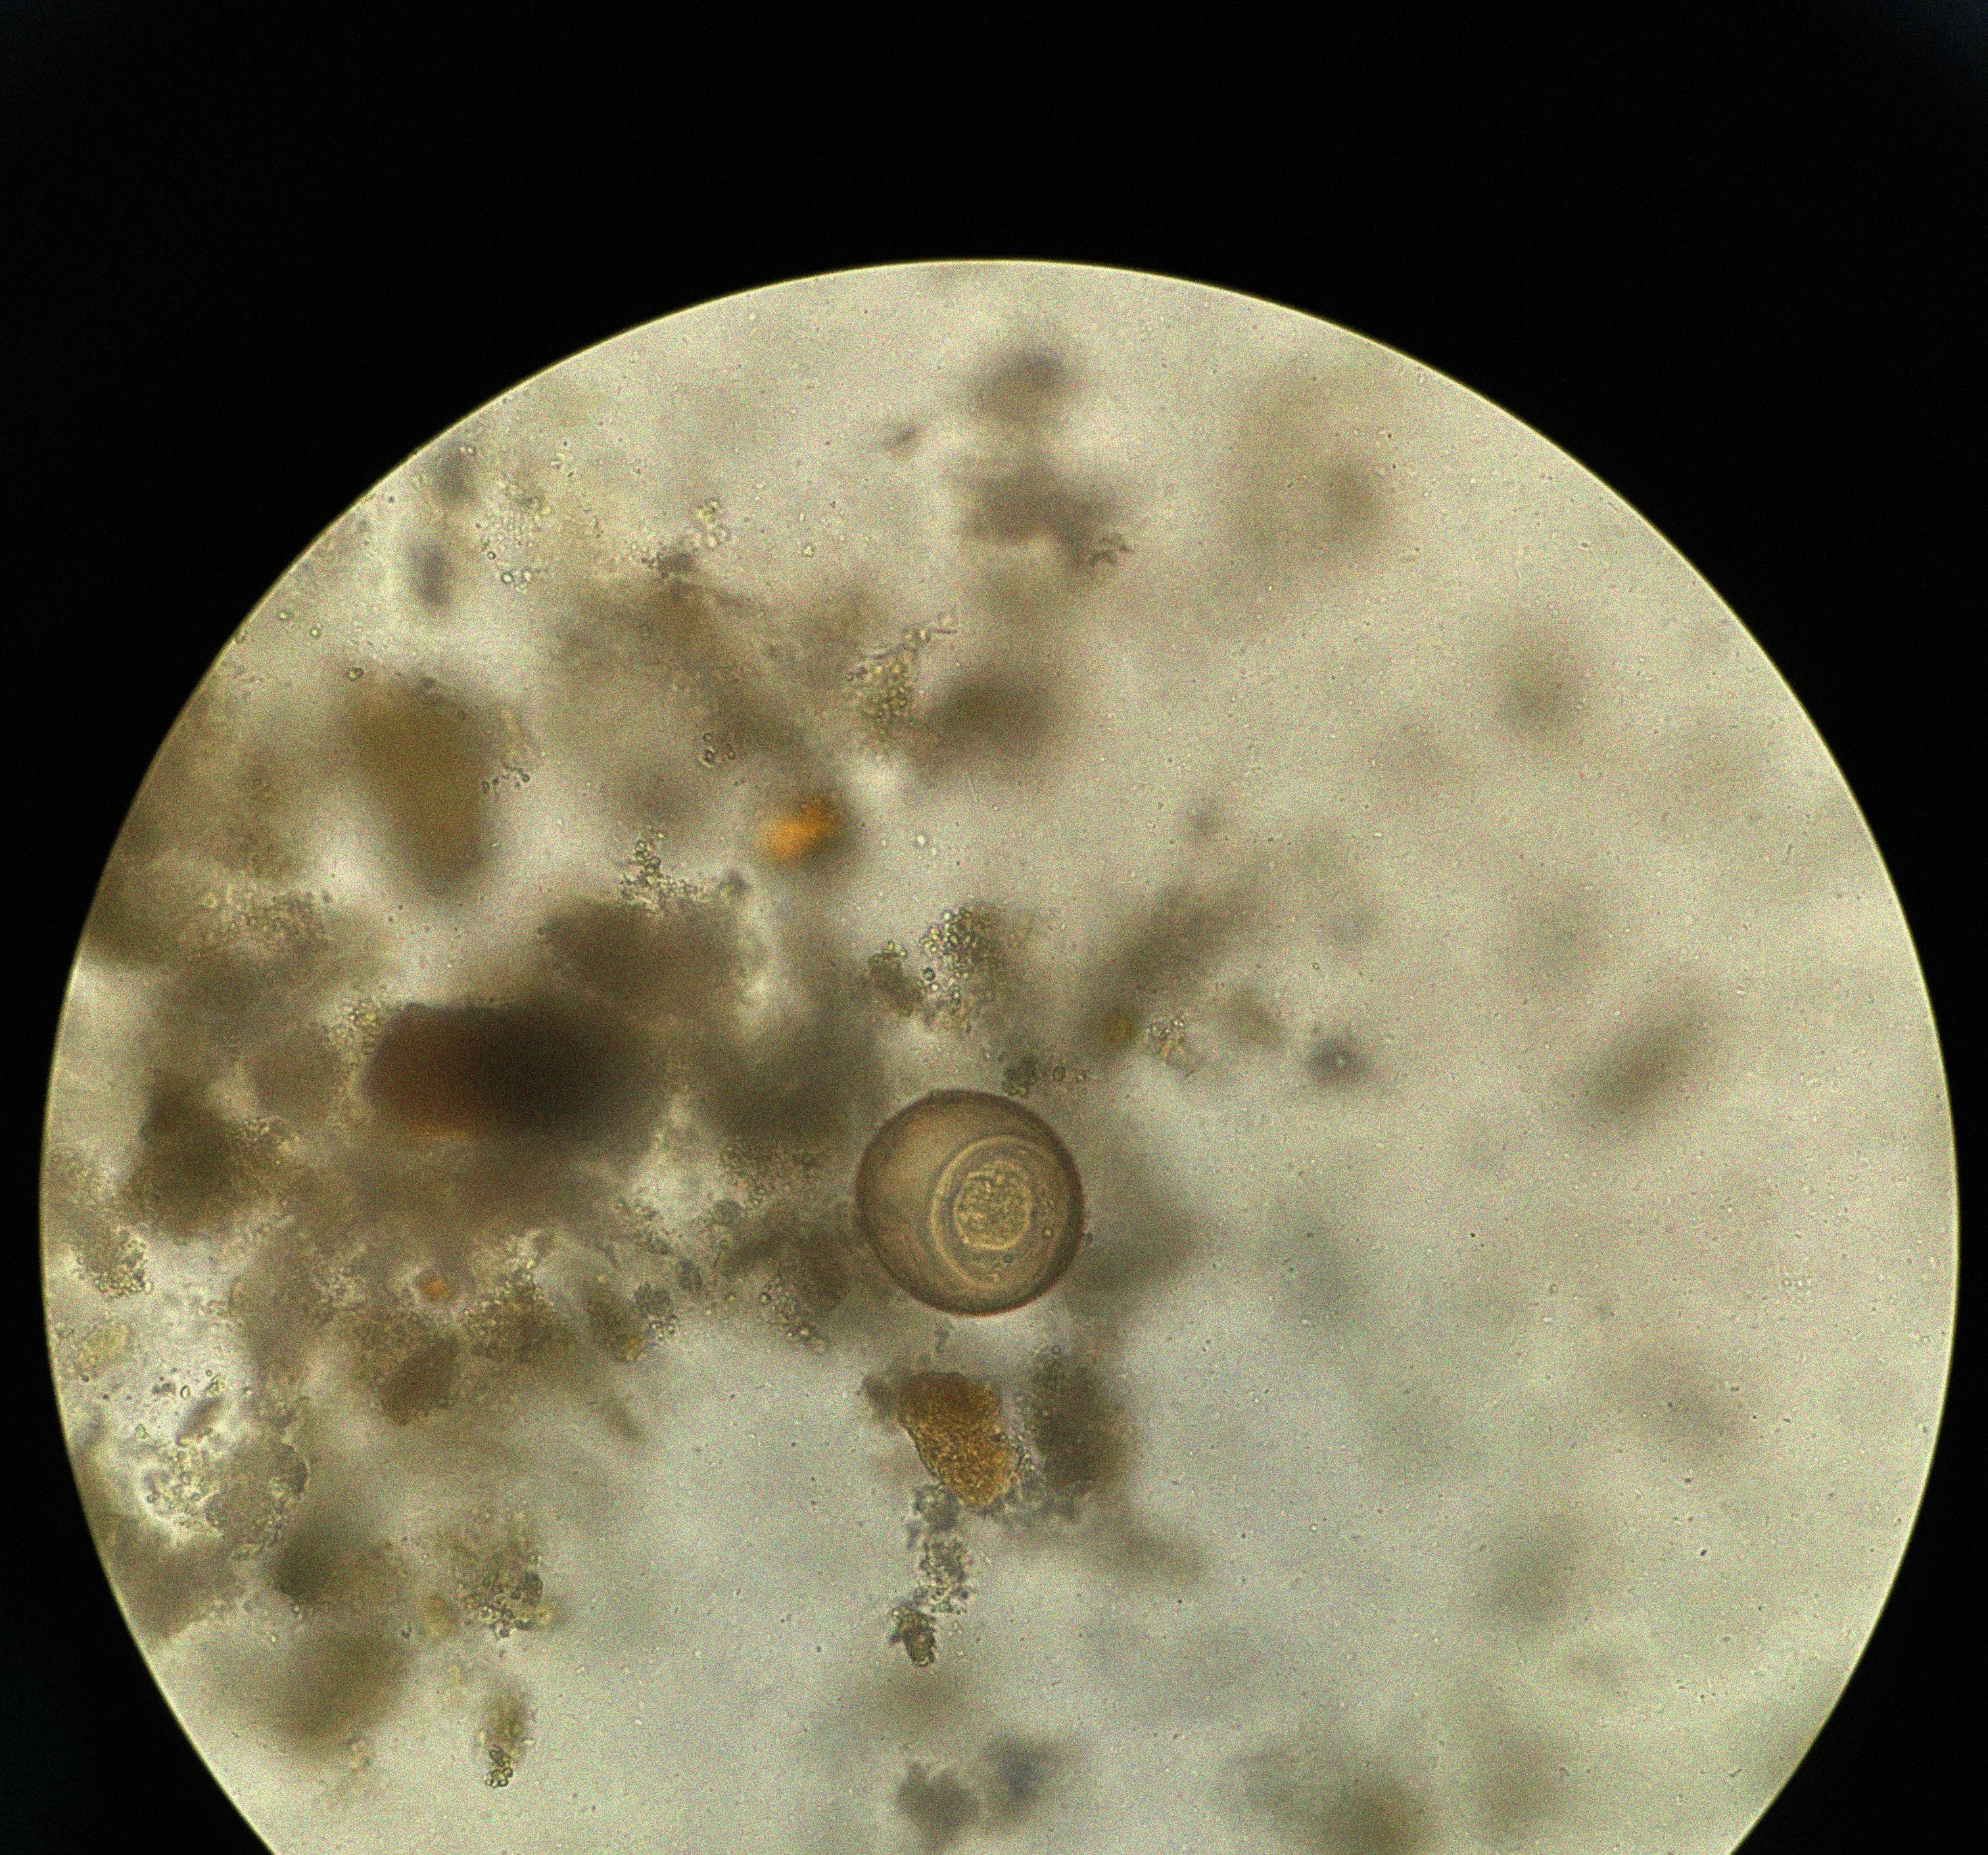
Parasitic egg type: Hymenolepis diminuta